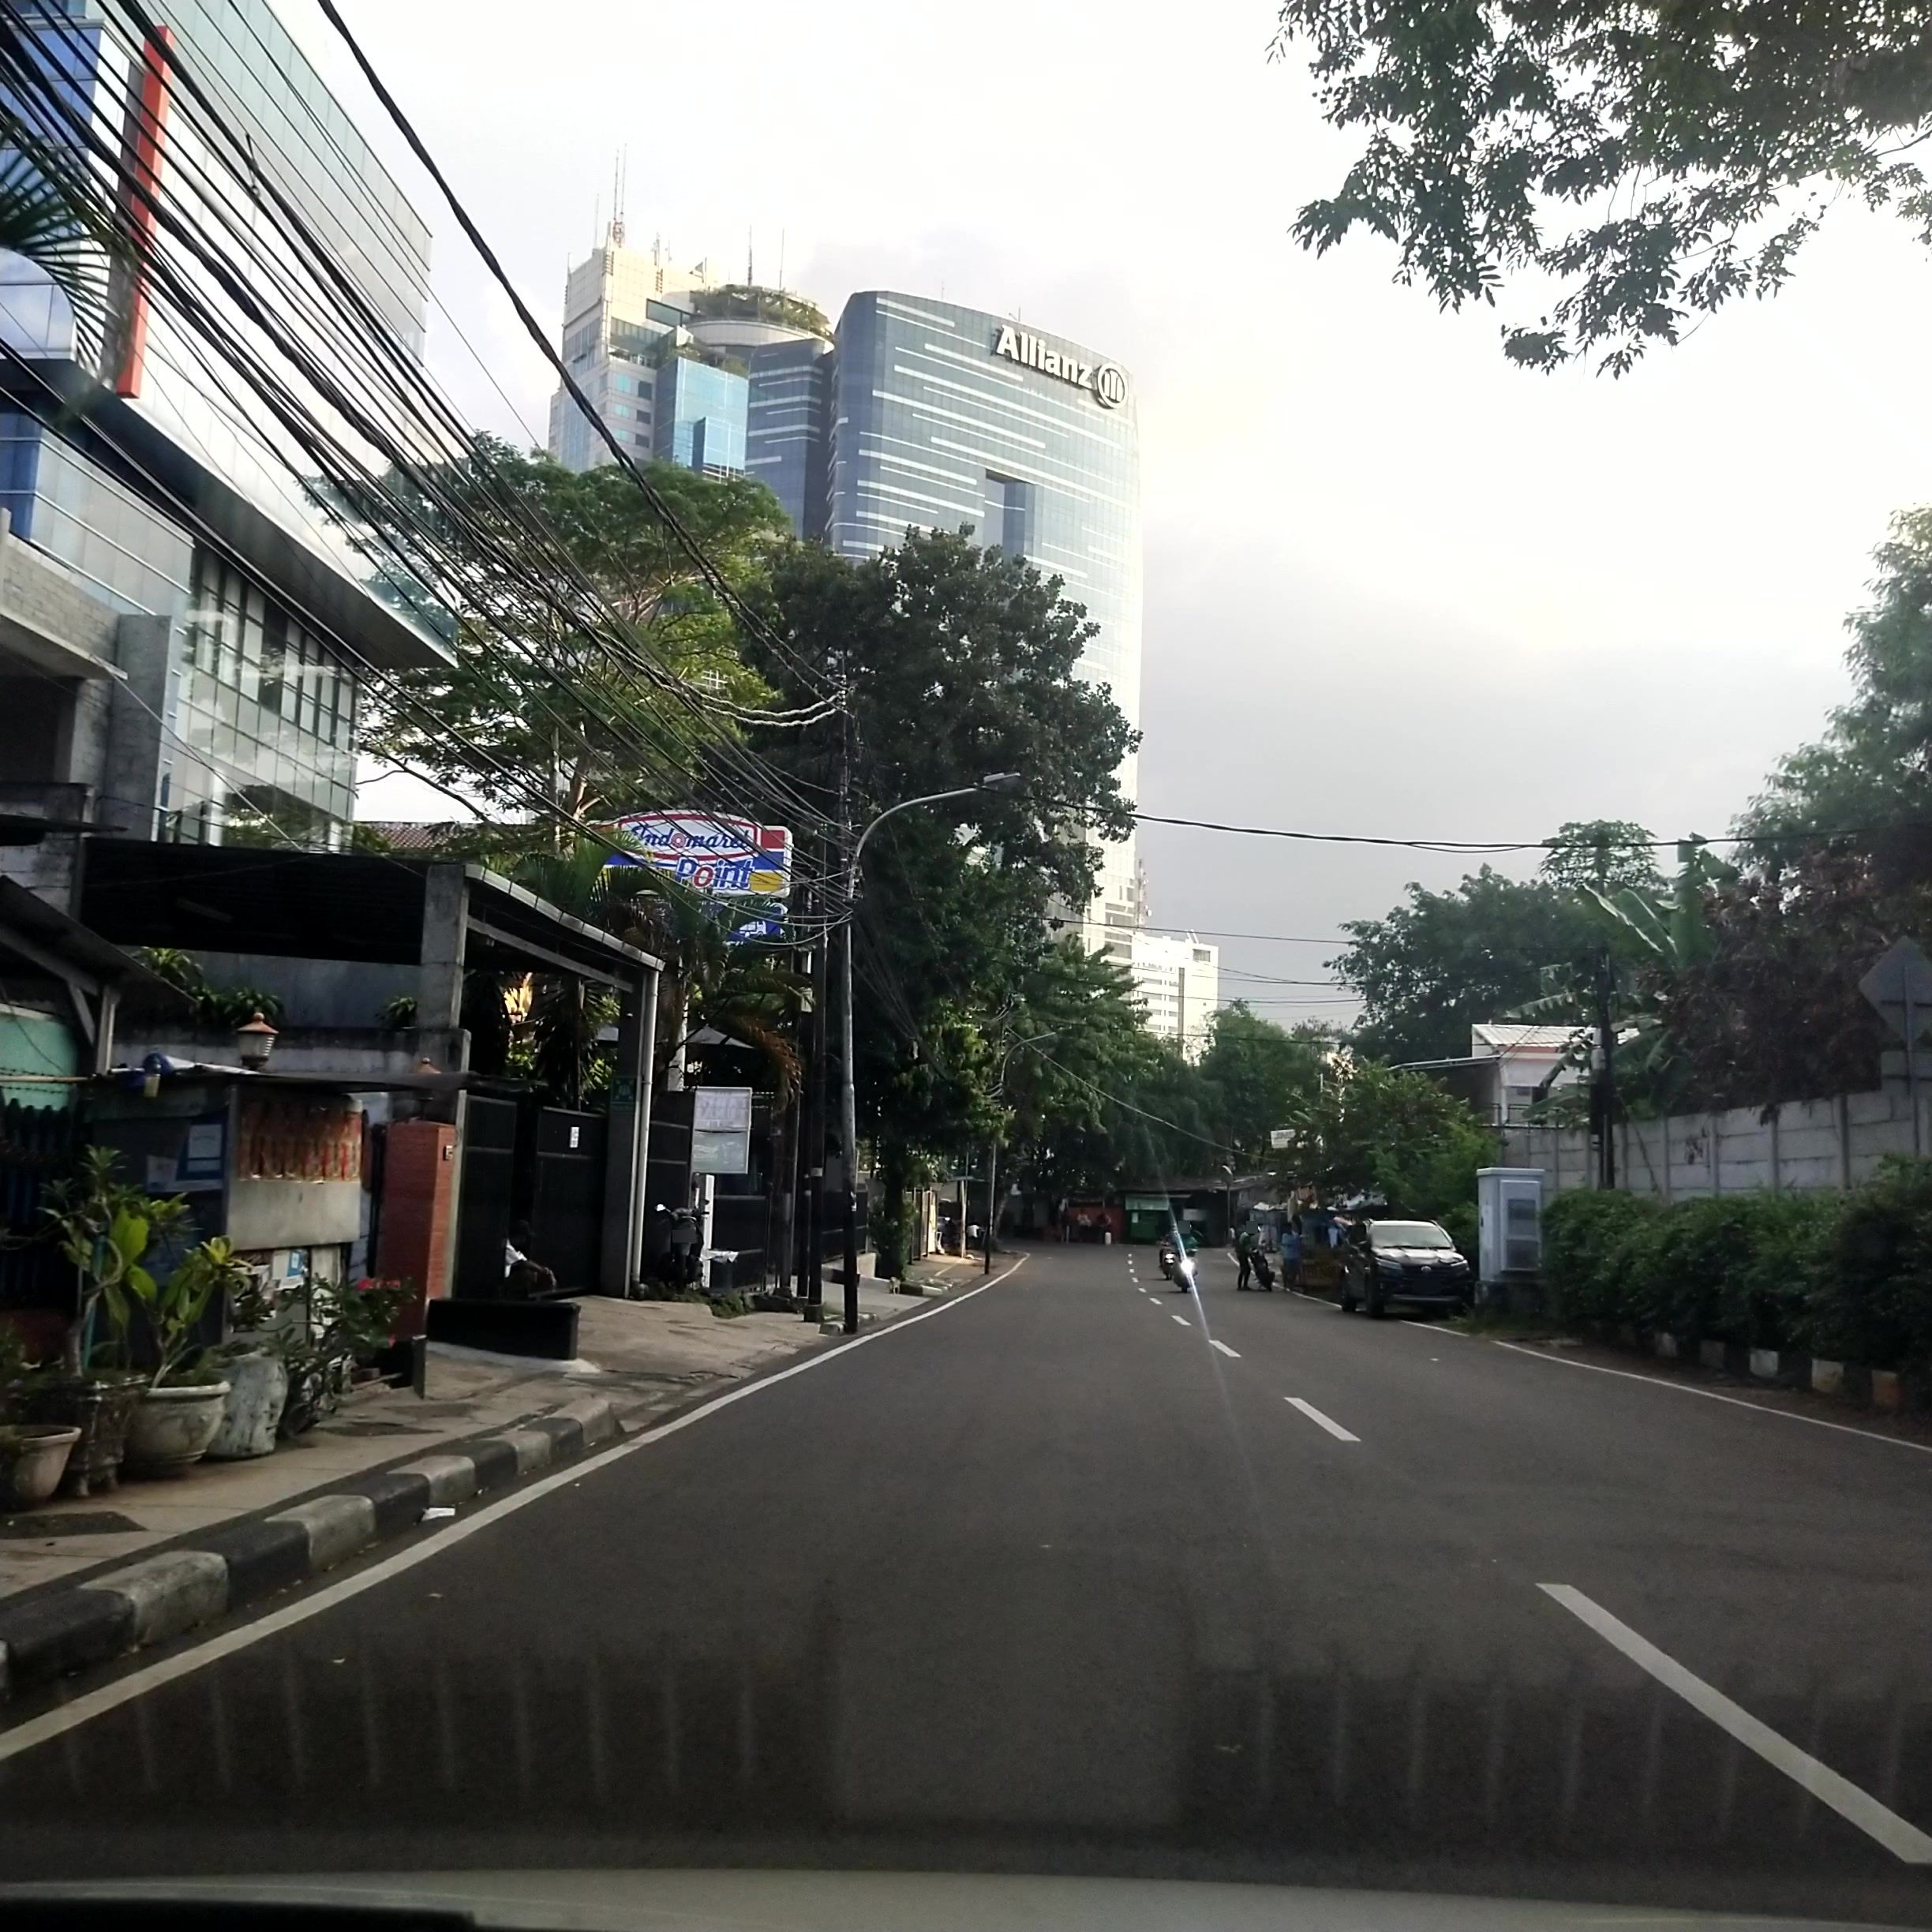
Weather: cloudy
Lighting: day
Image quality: good
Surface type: driving surface
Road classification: residential
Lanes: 2
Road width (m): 10
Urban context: urban centre
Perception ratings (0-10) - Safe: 8.46, Lively: 8.25, Beautiful: 7.68, Boring: 3.17, Depressing: 2.05, Wealthy: 6.32